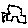
Label: car